Question: I have a situation where combobox's last value stays in the screen even if it has been removed via VBA.
I was using the method
'''
cboBox.Removeitem "Drafter"
'''
but here's what I would see

i've try cboBox.Requery afterwards, but no luck.
any help would be appreciated. thanks.
UPDATE:
I tried changing the combo box's source type from Value list to Table/Query, and just .requery after the values are updated. The same problem presists. Access has seemed to set "Drafter" as the default value now.
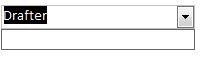
Answer: The Combo Box retains its '.Value' even after the underlying Item has been removed from the list. That's why it still shows up in the (top) text box portion of the control even after it has been removed from the drop-down list portion. You could try this:
'''
Dim itemToRemove As String
itemToRemove = "Drafter"
Me.cboBox.RemoveItem itemToRemove
If Me.cboBox.Value = itemToRemove Then
Me.cboBox.Value = Null
End If
'''